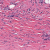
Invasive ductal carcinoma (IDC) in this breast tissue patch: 1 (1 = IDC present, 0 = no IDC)